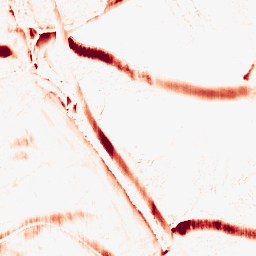
Category: morphological
Decomposition family: morphological_ellipse
Decomposition parameters: operation: opening
width: 20
height: 5
Upsampling method: quadratic
Upsampling parameters: scale: 2
Upsampling scale: 2